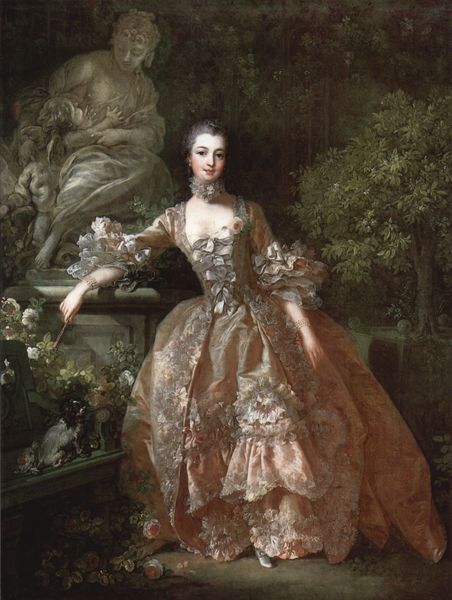
Titel: Porträt der Madame de Pompadour
Künstler: François Boucher
Standort: London
Institution: Wallace Collection
Schlagwörter: baum, dunkel, gemälde, hand, schatten, weiß, bäume, grün, landschaft, blumen, decolte, frankreich, frau, frisur, hell, kleid, licht, marmor, mund, nacht, nase, paris, schmuck, säule, blick, blüten, dame, hund, hunde, rosen, rot, schal, tier, fächer, rock, schleife, wand, arm, augen, barock, blass, falten, gesicht, kragen, mensch, silber, sockel, spitze, stein, ärmel, bildnis, hände, portrait, porträt, öl, busch, boden, figur, haare, pose, reich, stehend, adel, kind, mutter, rokkoko, spitzen, schleifen, blässe, england, frontal, gainsborough, rokoko, rosa, schön, wald, garten, skulptur, statue, hündchen, lächeln, terrasse, halsband, stab, kette, hof, bank, floral, verzierung, angelehnt, plastik, rüschen, katze, budda, pracht, brokat, apricot, gewächse, armband, oberschicht, reichtum, korsett, watteau, schaten, katzen, porträit, maria, fau, repräsentativ, schnürung, pastelle, gartenbank, boucher, decolete, bläter, nachtmahr, budha, porträd, kolier, bouche, hnde, wattaeu